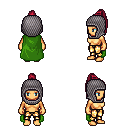
a pixel art fantasy rpg character, female body template, human, tanned skin, green cape, gold greaves, ruby red long topknot hairstyle, chain hood, four views (front, back, left, right), 2x2 character sprite sheet, small pixel art, hard edges, no anti-aliasing